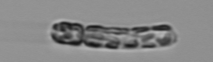
Label: Guinardia_striata